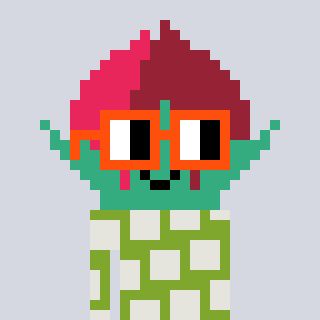
a pixel art character with square orange glasses, a rosebud-shaped head and a slimegreen-colored body on a cool background